Question: Count the number of objects in the diagram.
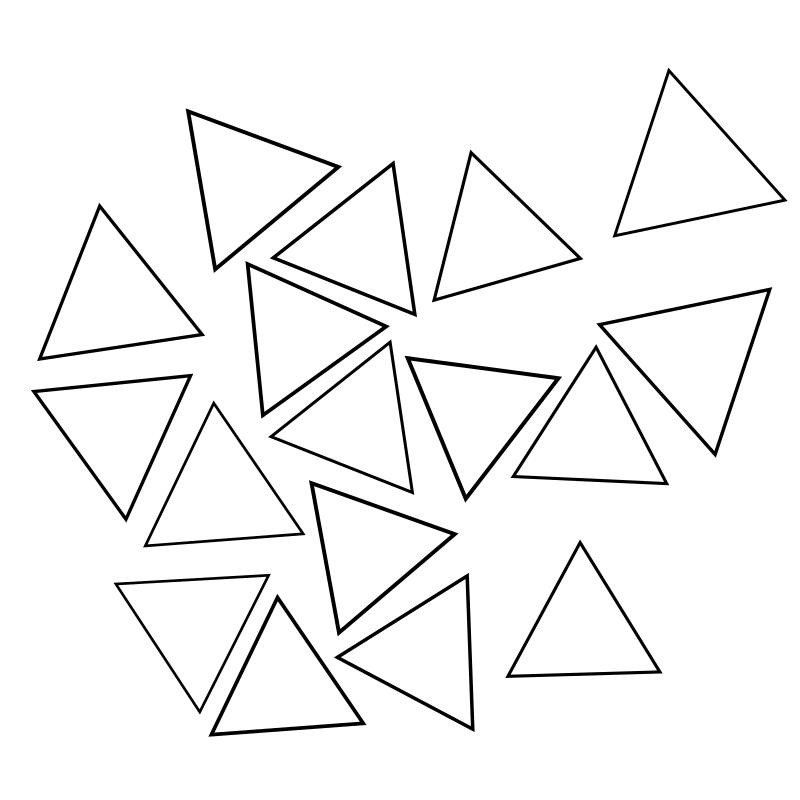
Answer: 17